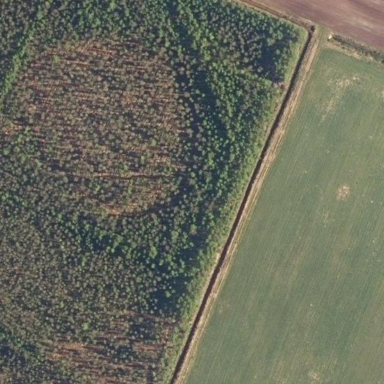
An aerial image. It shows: Needle-leaved woodland.